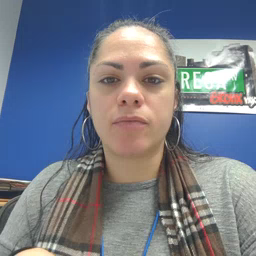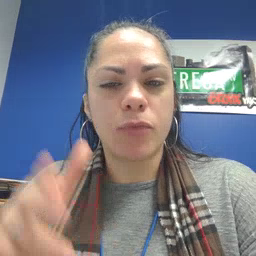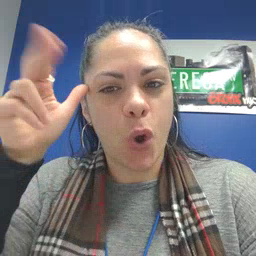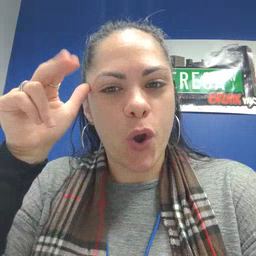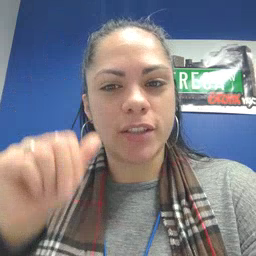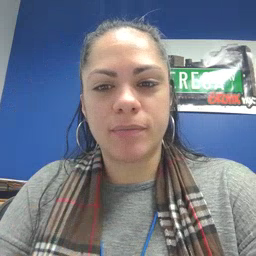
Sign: horse